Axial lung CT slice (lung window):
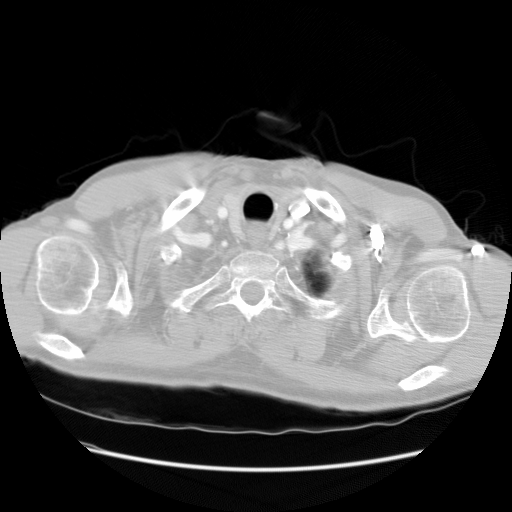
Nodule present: no